Interaction volume radius: 5 \u00c5
Interaction volume height: 10 \u00c5
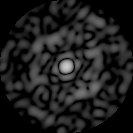
Disorder parameter: 0.8329